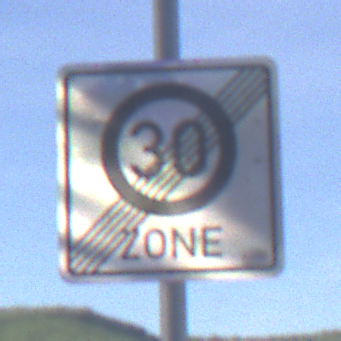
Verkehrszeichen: EndeZone30
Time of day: MorningAfternoon
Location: Outdoor (RoadRail)
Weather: PartlyCloudy
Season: NotSpecified
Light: Natural